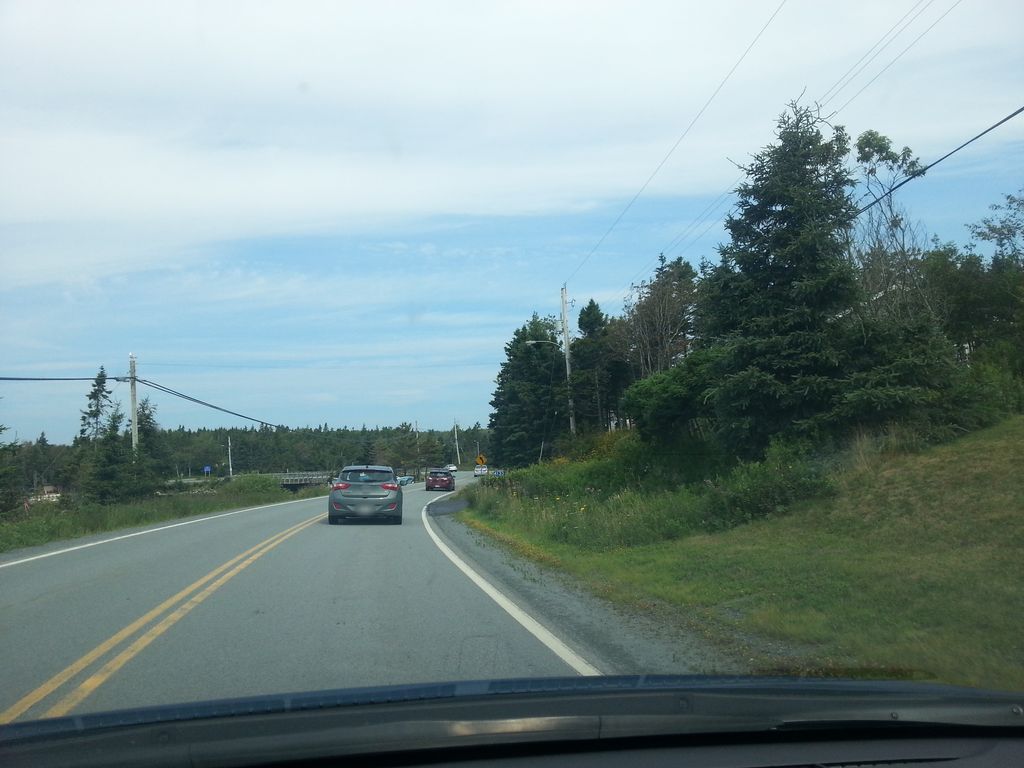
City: halifax